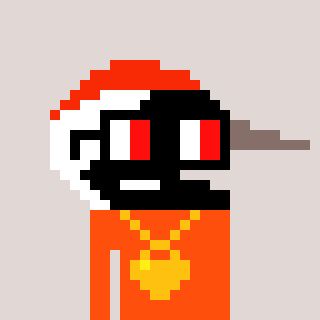
a pixel art character with square glasses with black frames and red eyes, a crane-shaped head and a orange-colored body on a warm background